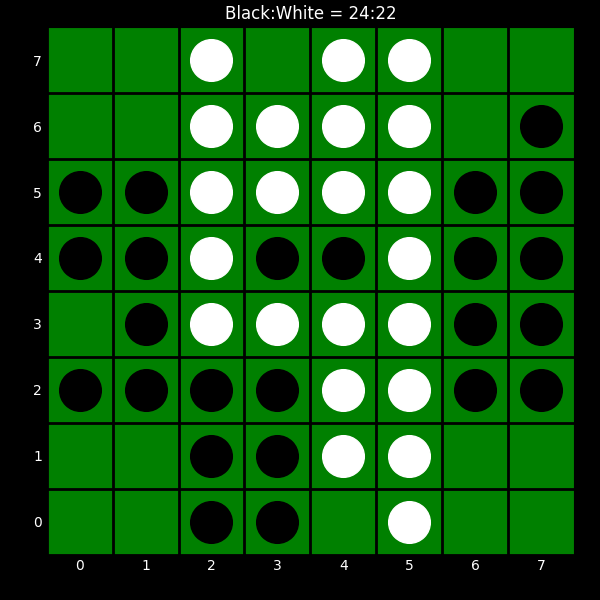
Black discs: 24
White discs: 22